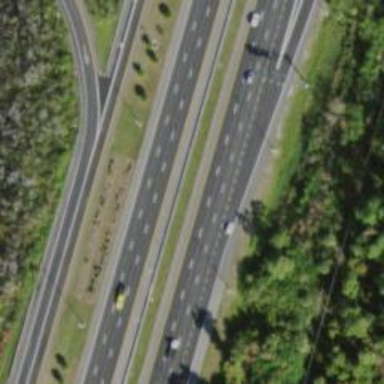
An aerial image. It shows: Motorway junction.